Question: There's a nasty SwiftUI bug in which a 'TextField' disappears if placed in a 'HStack' within a 'List'
'''
List {
ForEach(0...200, id: \.self) { index in
HStack {
Text("Text \(index)")
TextField("Test", text: .constant("TextField \(index)"))
}
}
}
'''

<URL>
This happens when 'TextField' is placed within a 'HStack / VStack / ZStack / .overlay() / .background()'. It does not happen when 'TextField' is the only child of 'ForEach'.
I have filed a bug (FB7500885) but I'm looking for ideas from the community to work around it. Here is what I've tried so far:
- '.frame()''TextField'- '.fixedSized()''TextField'- 'UITextField''UIViewConvertible'
Is there anything else I could try?
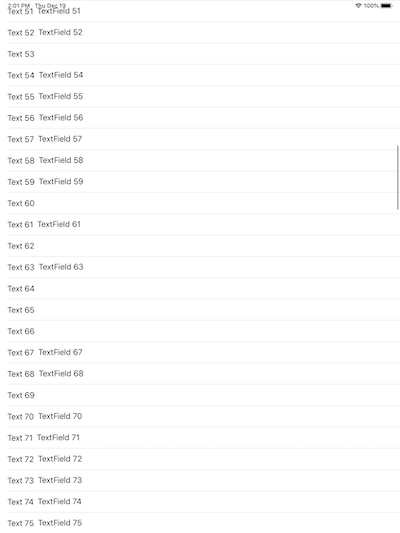
Answer: Try the following one:
'''
List {
ForEach(0...200, id: \.self) { index in
HStack {
Text("Text \(index)")
TextField("Test", text: .constant("TextField \(index)")).id(index)
}
}
}
'''